Interaction volume radius: 5 \u00c5
Interaction volume height: 35 \u00c5
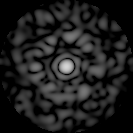
Disorder parameter: 0.8328